【题型】选择题　【知识点】函数　【难度】easy
函数 $y = \frac{x^3}{3^x-1}$ 的图象大致是（ \quad ）

A.

B.

C.

D.

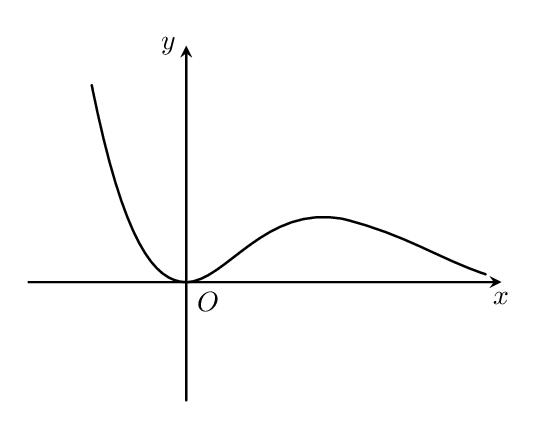
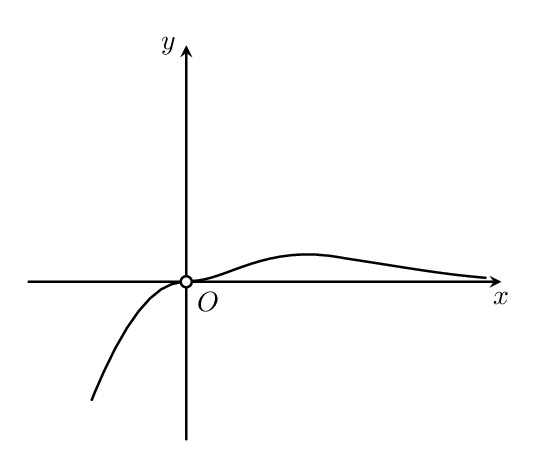
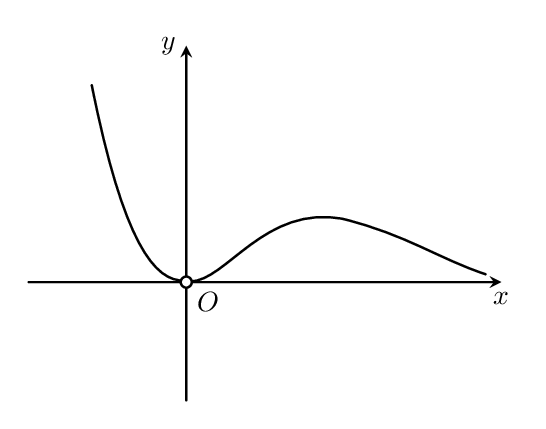
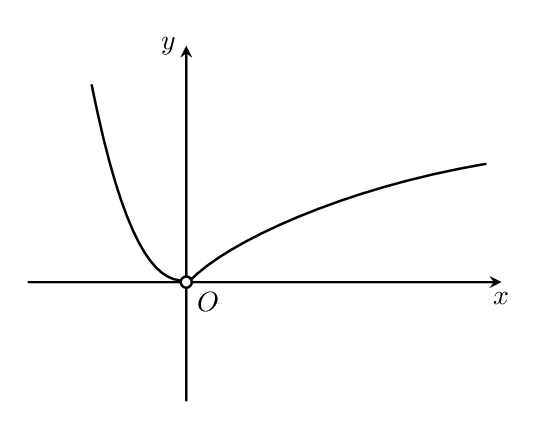
【解答】
【答案】 C

【分析】 通过求函数的定义域，自变量与函数值的变化情况，利用排除法可求解

【详解】 解：因为函数的定义域为 $\{x|x \neq 0\}$，所以 A 不符合题意，

当 $x<0$ 时，$x^3<0$，$3^x-1<0$，则 $y>0$，所以 B 不符合题意，

当 $x$ 趋向于无穷大时，$3^x-1$ 的增长速度快于 $x^3$ 的增长速度，所以对应的 $y$ 趋向于零，所以 D 不符合题意，C 符合题意，

故选：C